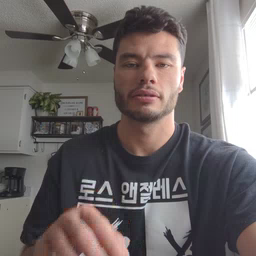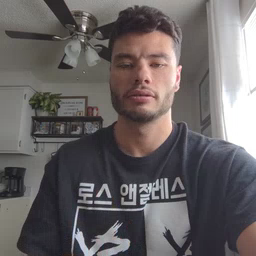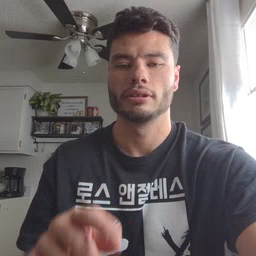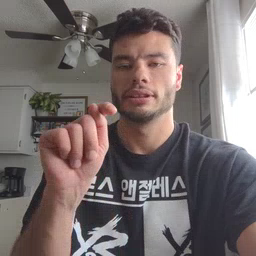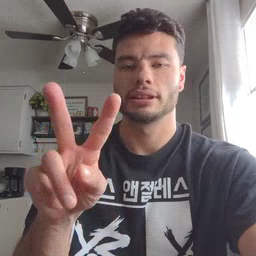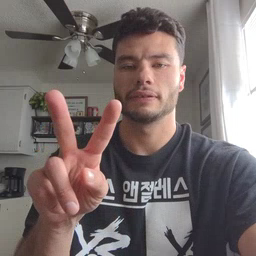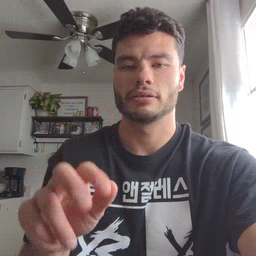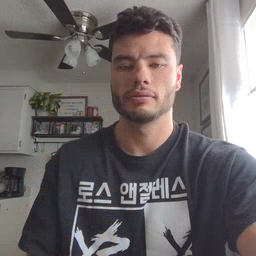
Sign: TV